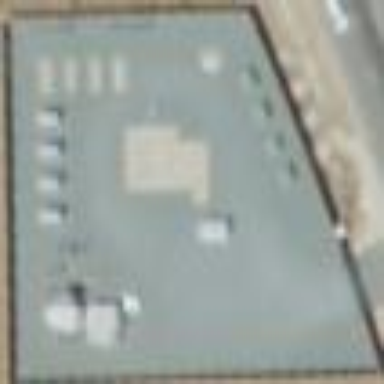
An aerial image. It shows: Outdoor substation for power distribution.